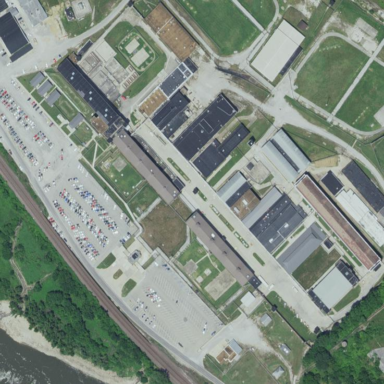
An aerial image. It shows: Prison.